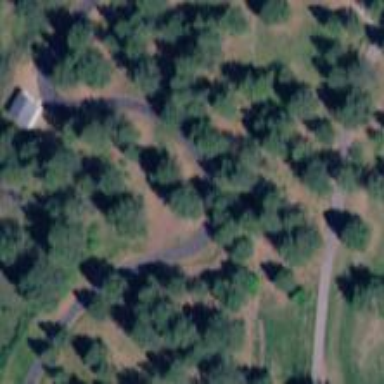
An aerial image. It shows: Driveway.